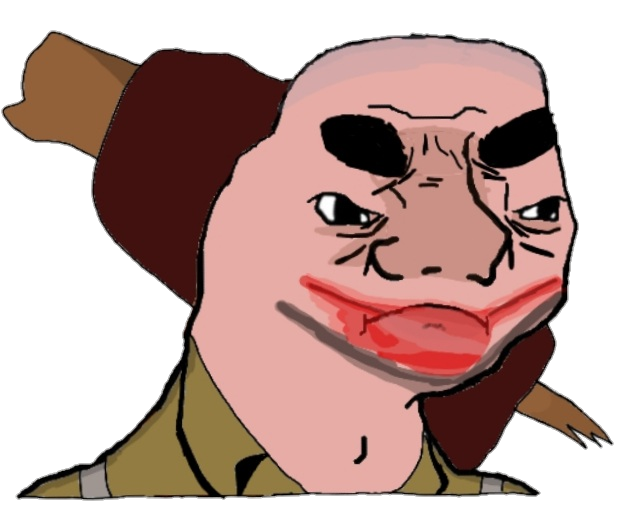
Label: 5_Grug